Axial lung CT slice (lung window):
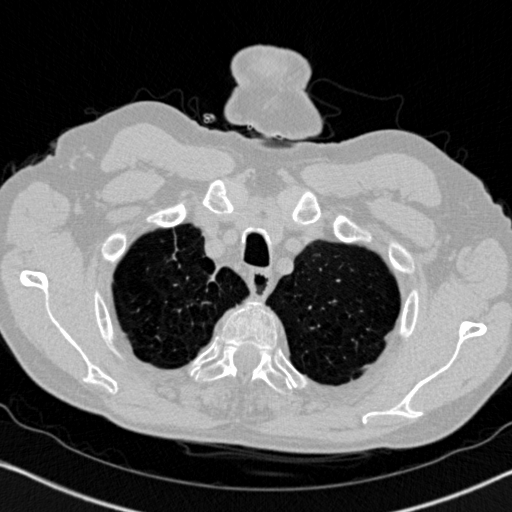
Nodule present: no